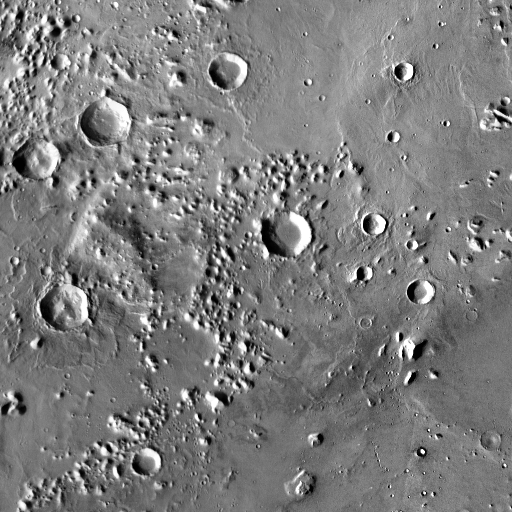
Crater classes present: Background, Other, Layered, Buried, Secondary